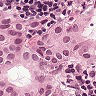
Metastatic tissue present: yes